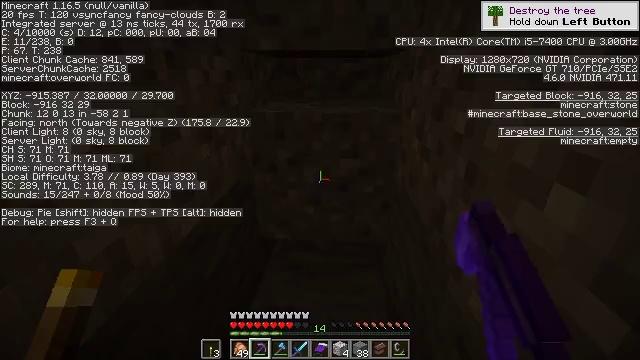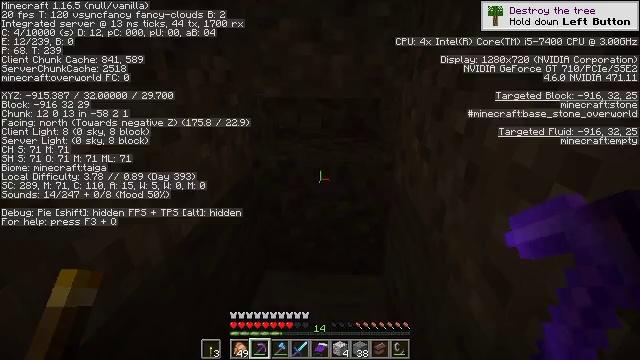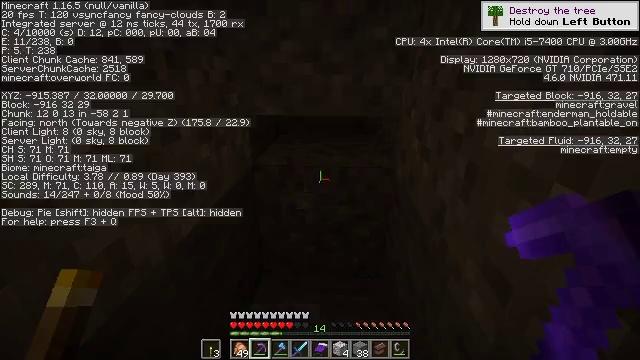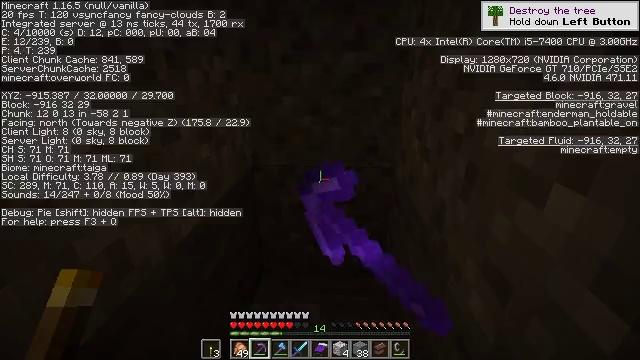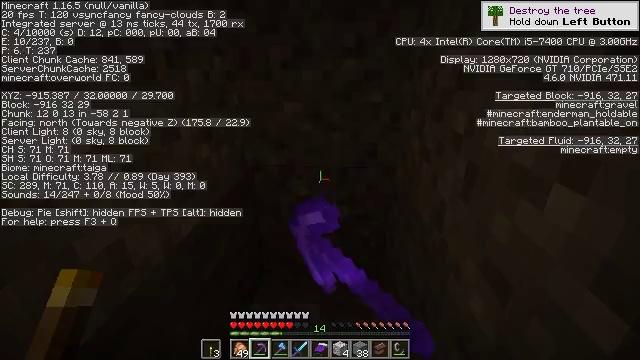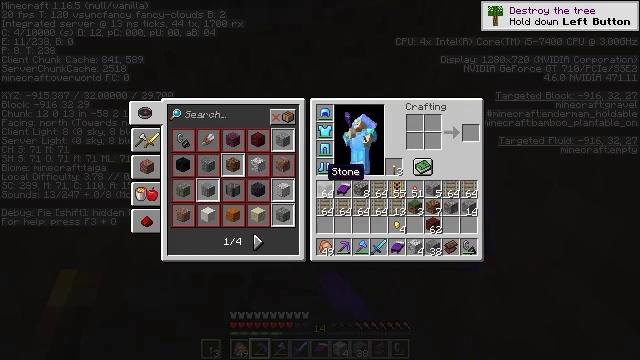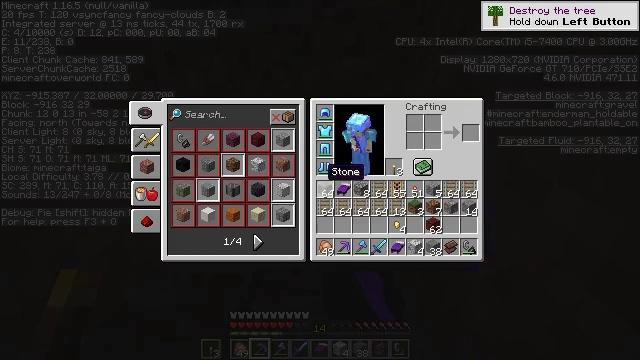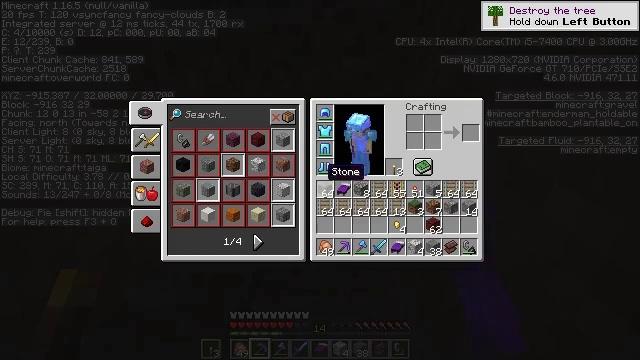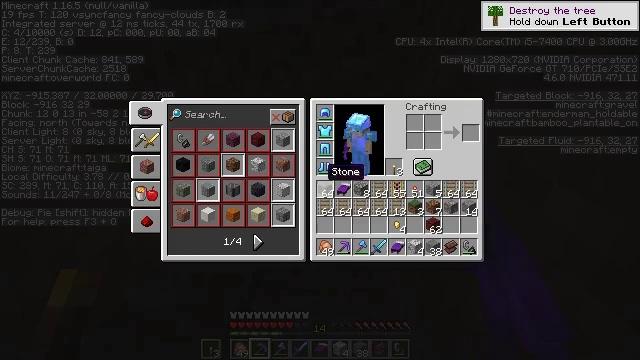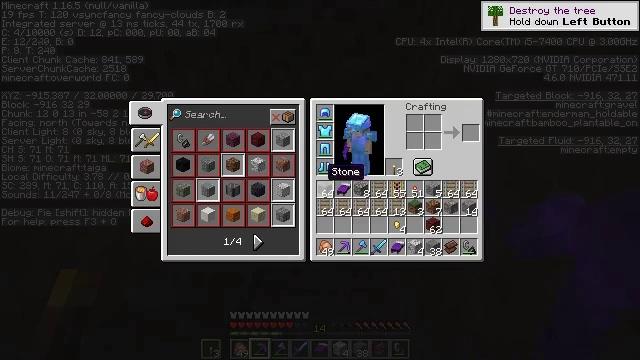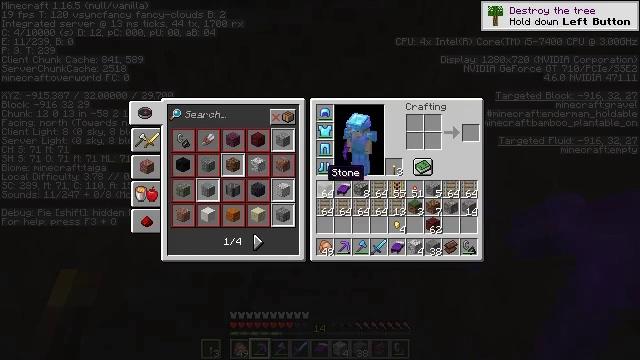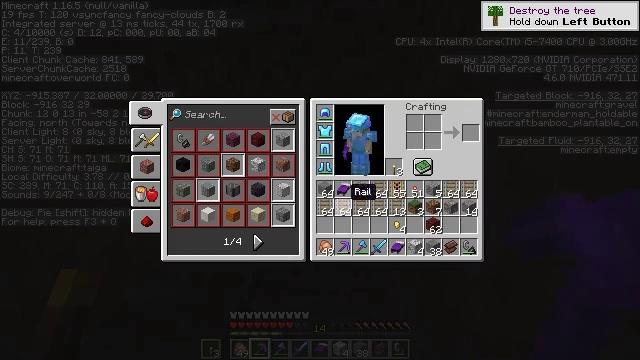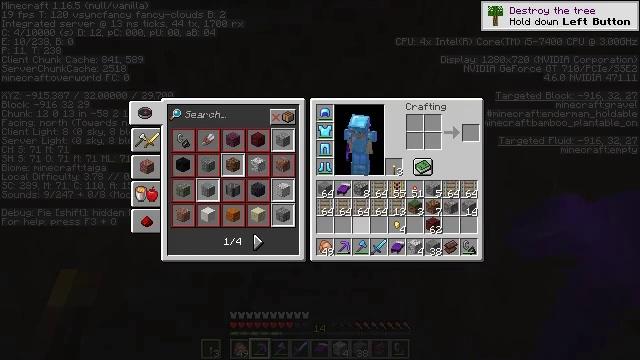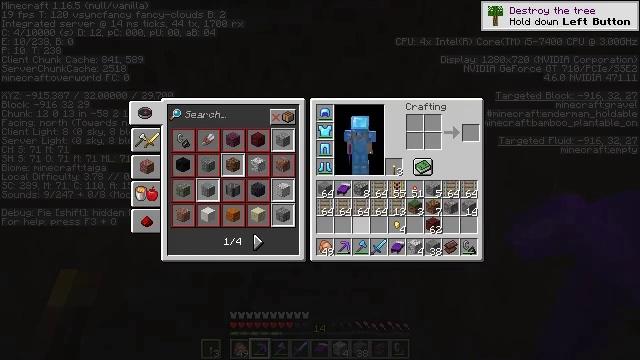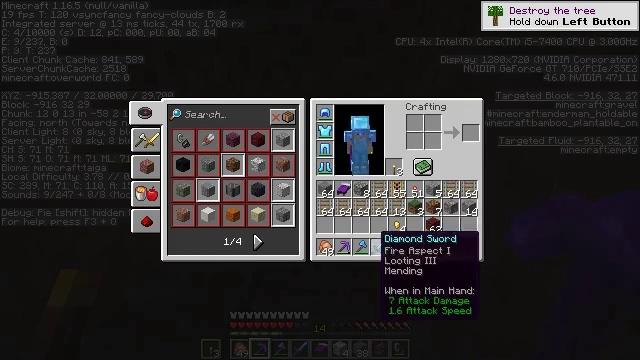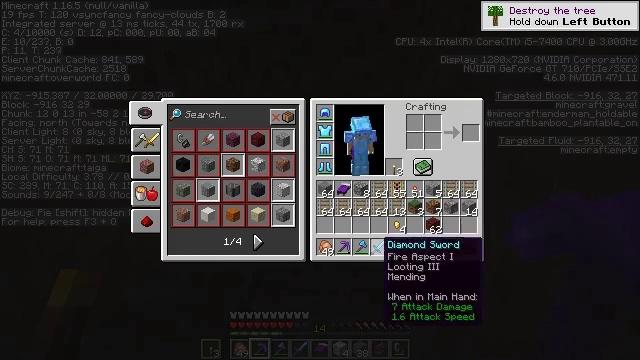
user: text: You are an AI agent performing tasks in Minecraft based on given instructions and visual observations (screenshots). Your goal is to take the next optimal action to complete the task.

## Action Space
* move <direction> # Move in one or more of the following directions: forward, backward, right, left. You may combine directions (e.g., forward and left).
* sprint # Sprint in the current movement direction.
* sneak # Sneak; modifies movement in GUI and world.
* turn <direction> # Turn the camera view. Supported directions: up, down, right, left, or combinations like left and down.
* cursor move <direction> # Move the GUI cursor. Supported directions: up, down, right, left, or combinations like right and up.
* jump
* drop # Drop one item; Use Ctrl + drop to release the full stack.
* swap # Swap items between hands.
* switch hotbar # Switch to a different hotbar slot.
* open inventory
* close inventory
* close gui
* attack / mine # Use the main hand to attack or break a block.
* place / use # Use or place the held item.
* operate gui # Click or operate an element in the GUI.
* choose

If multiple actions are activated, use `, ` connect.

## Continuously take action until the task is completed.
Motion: motion action
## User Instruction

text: Gather gravel by digging.
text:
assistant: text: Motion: attack / mine
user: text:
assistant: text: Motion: attack / mine
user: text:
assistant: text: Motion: no_op
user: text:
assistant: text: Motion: no_op
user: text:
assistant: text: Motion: open inventory
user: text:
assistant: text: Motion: open inventory
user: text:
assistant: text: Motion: open inventory
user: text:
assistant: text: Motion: open inventory
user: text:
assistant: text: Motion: no_op
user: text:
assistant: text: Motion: no_op
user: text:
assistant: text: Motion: turn right and down
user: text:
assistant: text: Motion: turn right and down
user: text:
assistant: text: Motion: turn down
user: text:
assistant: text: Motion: turn right and down
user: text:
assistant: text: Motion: no_op
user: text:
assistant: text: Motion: turn down
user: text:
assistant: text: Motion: no_op
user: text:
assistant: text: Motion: no_op
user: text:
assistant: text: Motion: no_op
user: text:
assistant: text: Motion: no_op
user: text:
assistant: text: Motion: no_op
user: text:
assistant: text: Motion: no_op
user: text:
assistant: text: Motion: no_op
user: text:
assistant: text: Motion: no_op
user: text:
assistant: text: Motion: no_op
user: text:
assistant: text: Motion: no_op
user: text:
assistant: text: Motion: no_op
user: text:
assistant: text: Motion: no_op
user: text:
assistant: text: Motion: no_op
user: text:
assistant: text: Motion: no_op